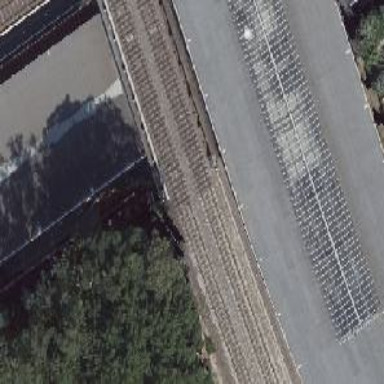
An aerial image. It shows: Railway bridge.